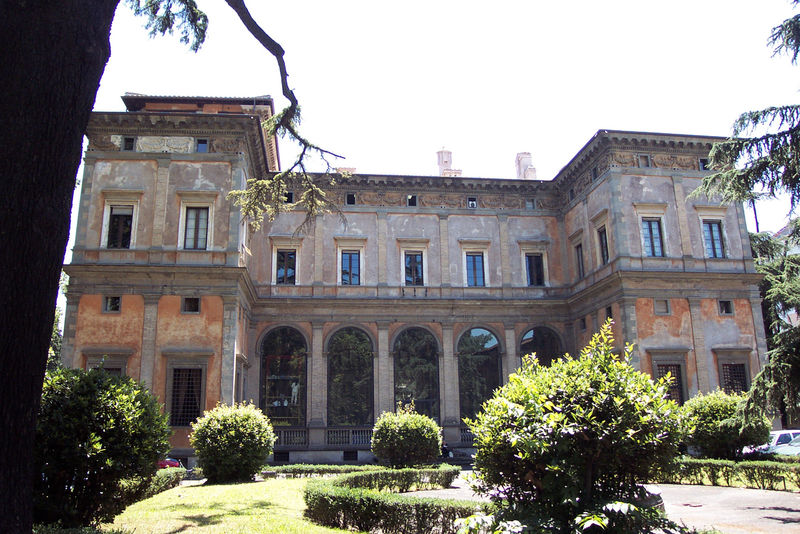
Titel: Villa Farnesina
Künstler: Baldassare Peruzzi
Standort: Rom, Villa Farnesina (EU - I - Latium)
Schlagwörter: baum, himmel, bäume, grün, fenster, orange, gebäude, haus, park, schloss, weg, architektur, stamm, büsche, schornstein, garten, bogen, fassade, italien, hecke, rundbogen, wandmalerei, foto, bögen, berlin, palast, balustrade, liebermann, arkaden, fries, villa, sims, landhaus, beet, zufahrt, autos, buchsbaum, libermann